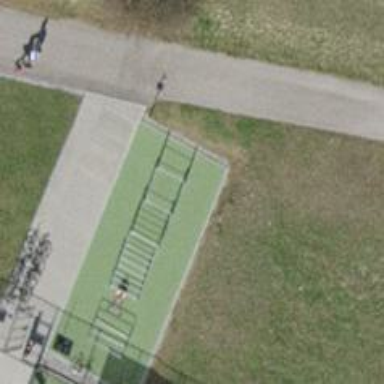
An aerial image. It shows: Fitness station in leisure land area.